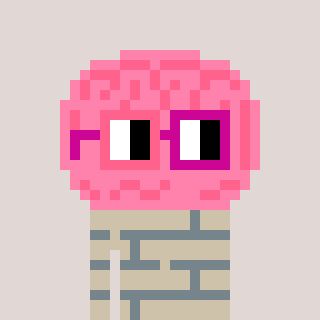
a pixel art character with square pink and red glasses, a brain-shaped head and a bege-colored body on a warm background